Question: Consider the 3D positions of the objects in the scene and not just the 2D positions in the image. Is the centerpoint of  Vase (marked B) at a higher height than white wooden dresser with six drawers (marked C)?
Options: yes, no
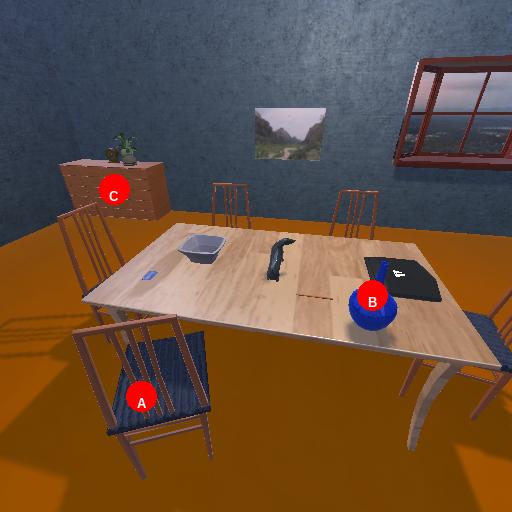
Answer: yes